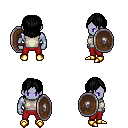
a pixel art fantasy rpg character, male body template, dark elf, purple skin, white sleeveless shirt, red pants, black long bangs hairstyle, gold boots, shield, four views (front, back, left, right), 2x2 character sprite sheet, small pixel art, hard edges, no anti-aliasing